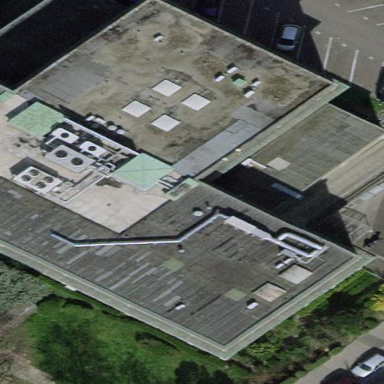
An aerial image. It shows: View of roof of building.